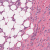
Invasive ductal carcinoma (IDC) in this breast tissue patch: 1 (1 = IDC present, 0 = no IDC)